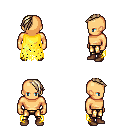
a pixel art fantasy rpg character, male body template, human, tanned skin, yellow tattered cape, gold greaves, white blonde long mohawk hairstyle, brown shoes, four views (front, back, left, right), 2x2 character sprite sheet, small pixel art, hard edges, no anti-aliasing